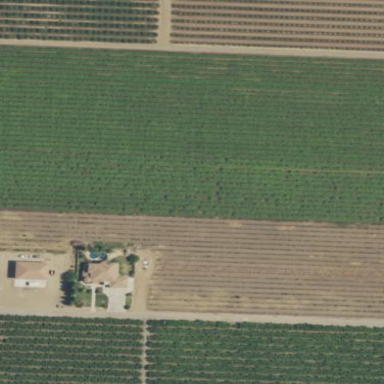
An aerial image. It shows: Orchard.